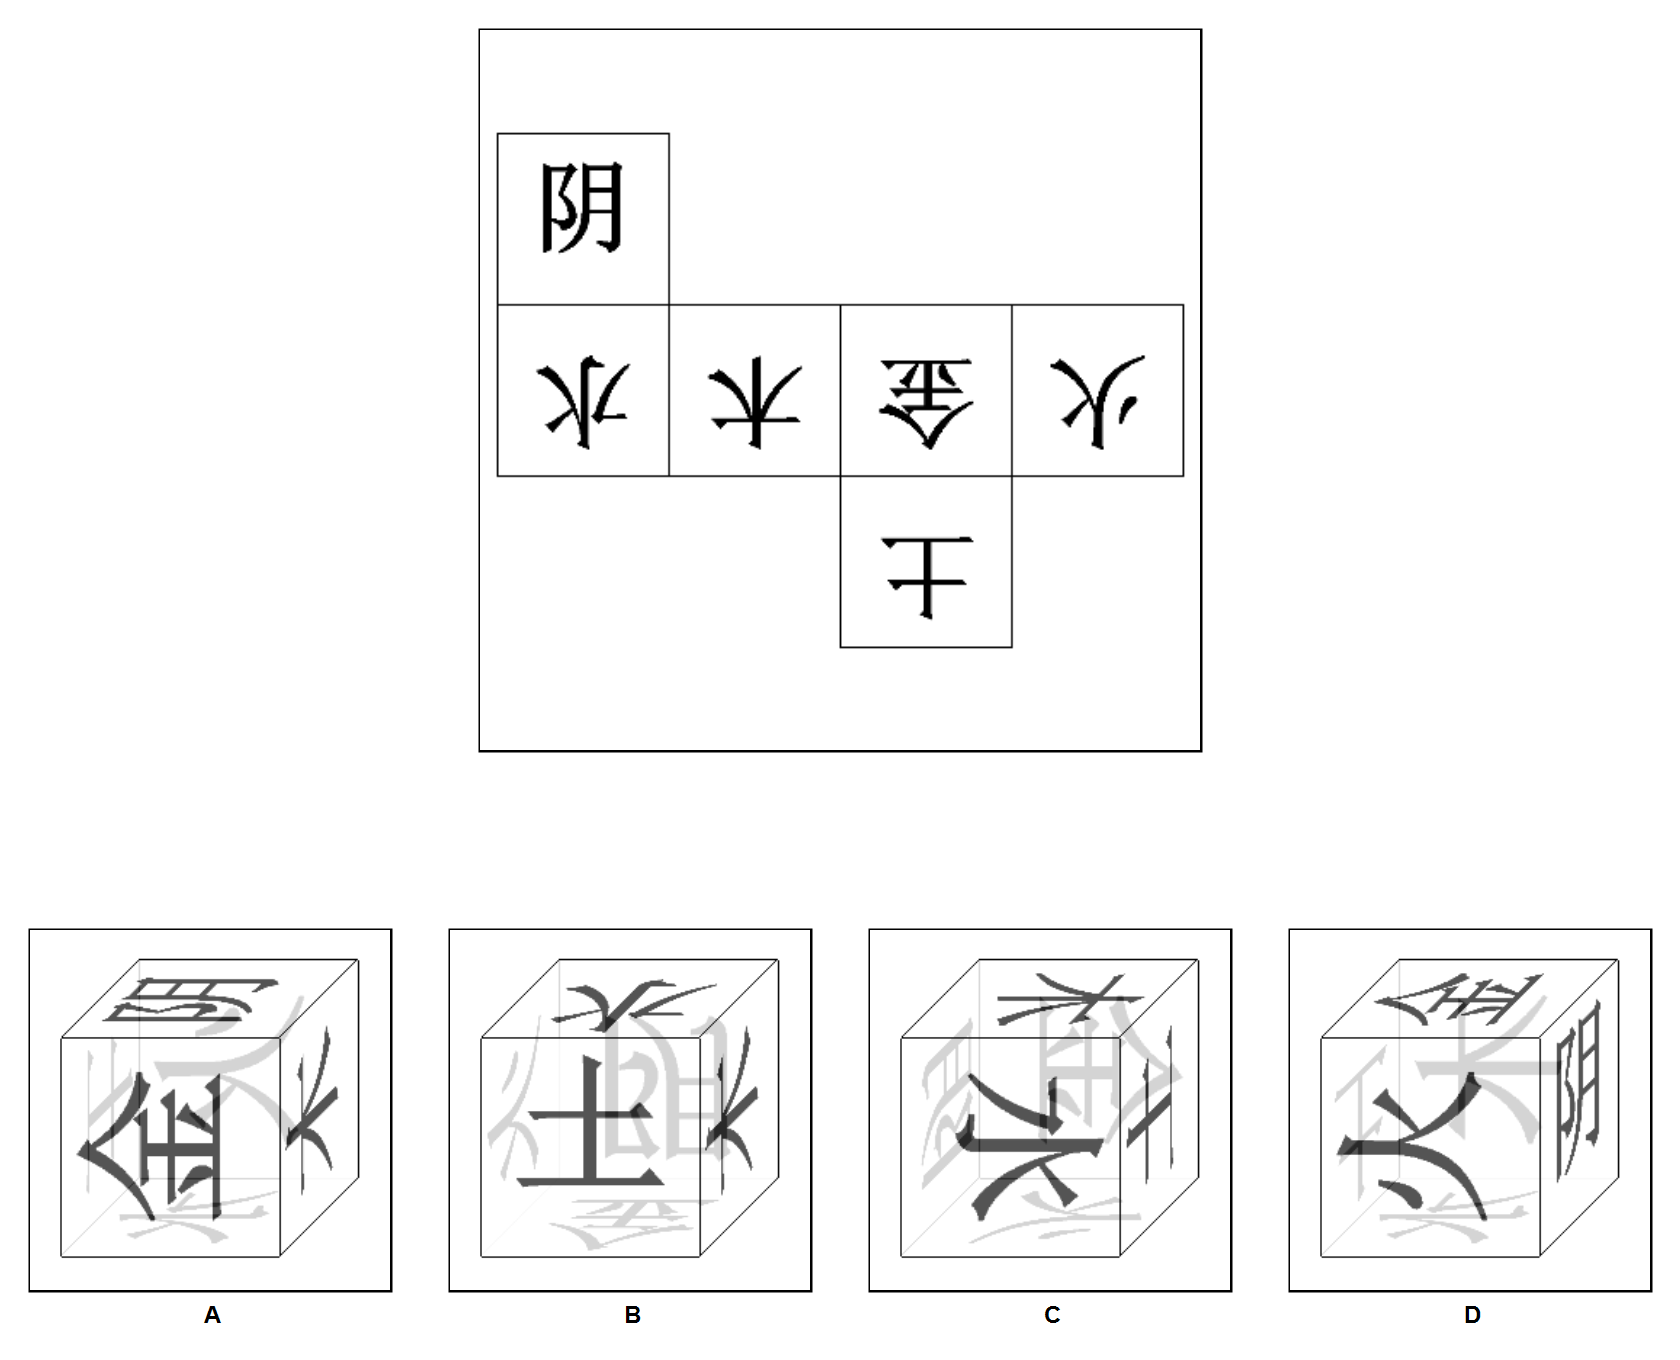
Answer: A